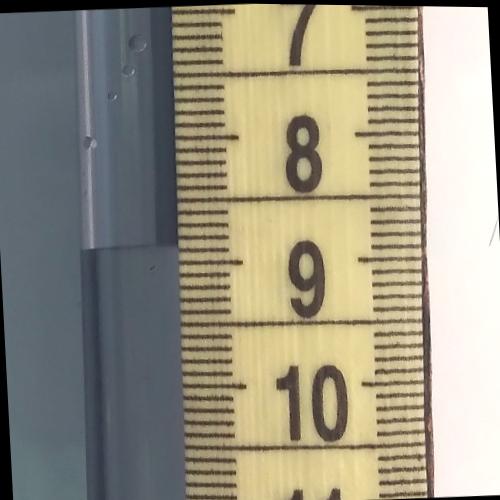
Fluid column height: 8.9 cm